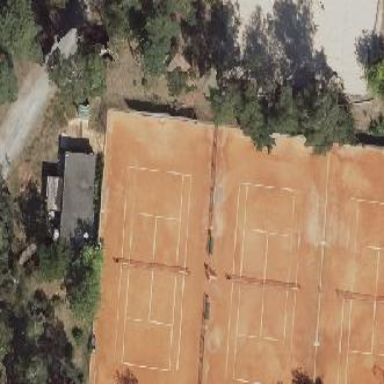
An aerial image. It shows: Tennis court on pitch designated for leisure land.